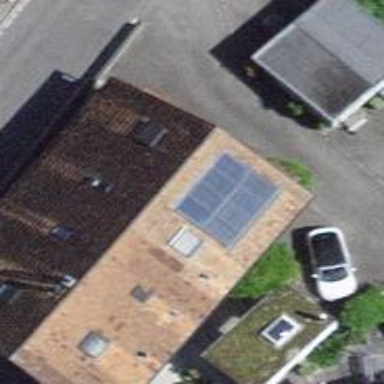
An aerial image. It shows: Solar power generator utilizing photovoltaic technology with solar photovoltaic panels.